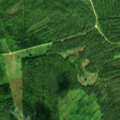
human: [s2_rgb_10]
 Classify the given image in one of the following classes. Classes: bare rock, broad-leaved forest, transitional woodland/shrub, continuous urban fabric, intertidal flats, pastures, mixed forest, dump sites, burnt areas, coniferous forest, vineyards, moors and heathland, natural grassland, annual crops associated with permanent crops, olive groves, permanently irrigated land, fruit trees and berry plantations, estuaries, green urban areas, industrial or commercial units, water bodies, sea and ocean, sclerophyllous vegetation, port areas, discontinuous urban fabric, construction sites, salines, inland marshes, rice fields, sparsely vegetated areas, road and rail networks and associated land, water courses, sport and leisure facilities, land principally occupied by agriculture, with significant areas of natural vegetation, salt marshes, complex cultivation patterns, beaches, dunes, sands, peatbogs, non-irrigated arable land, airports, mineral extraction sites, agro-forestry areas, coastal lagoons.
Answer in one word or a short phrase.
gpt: coniferous forest, mixed forest, transitional woodland/shrub